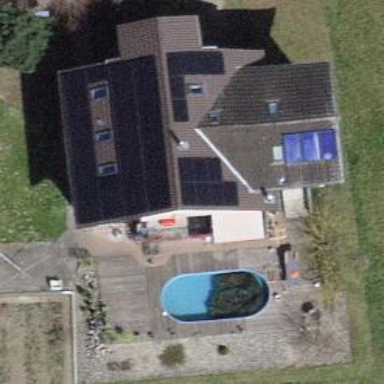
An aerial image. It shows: Solar power generator using photovoltaic panels.